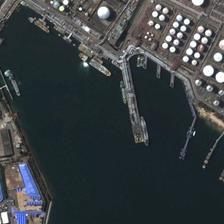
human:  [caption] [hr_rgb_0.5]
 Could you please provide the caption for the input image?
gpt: many storage tanks are near a port with several boats .

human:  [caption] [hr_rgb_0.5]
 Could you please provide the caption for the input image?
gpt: many storage tanks are near a port with several boats .

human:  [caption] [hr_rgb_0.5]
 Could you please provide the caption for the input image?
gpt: many storage tanks are near a port with several boats .

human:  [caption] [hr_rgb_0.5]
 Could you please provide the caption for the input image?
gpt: many storage tanks are near a port with several boats .

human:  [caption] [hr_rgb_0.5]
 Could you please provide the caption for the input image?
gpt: many storage tanks are near a port with several boats .